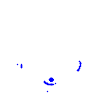
Particle: electron